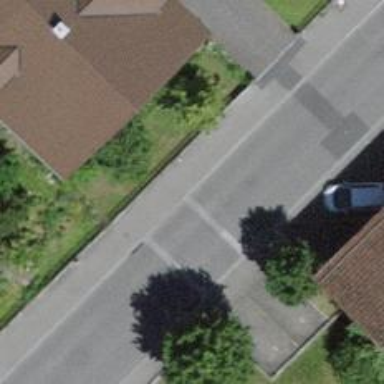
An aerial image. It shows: Traffic calming table.